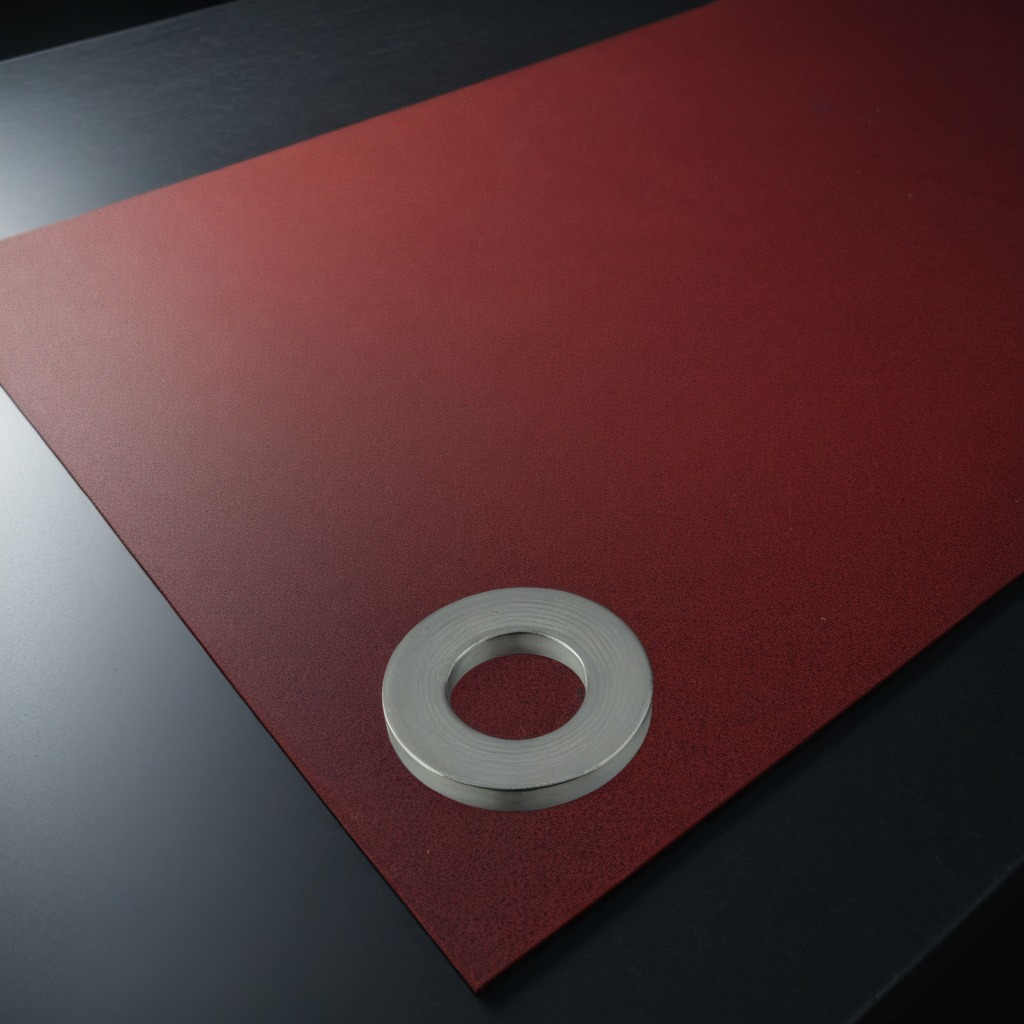
A flat metal washer is lying on the clean granite tabletop.